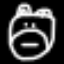
Label: frog